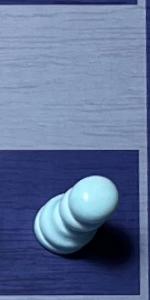
Label: Pawn_White